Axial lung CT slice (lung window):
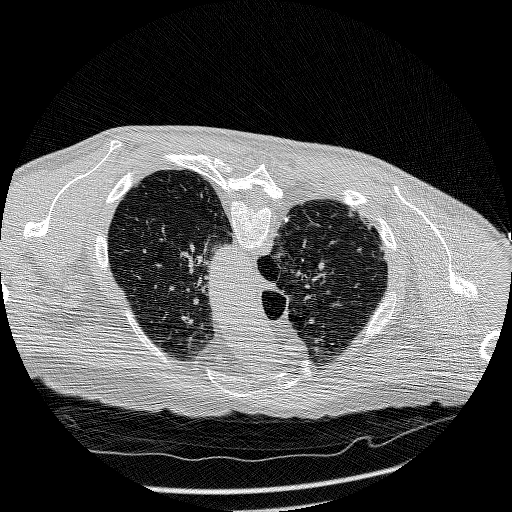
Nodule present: yes
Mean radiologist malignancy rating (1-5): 2.75